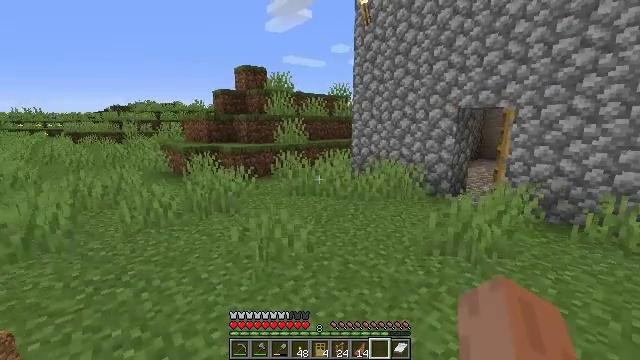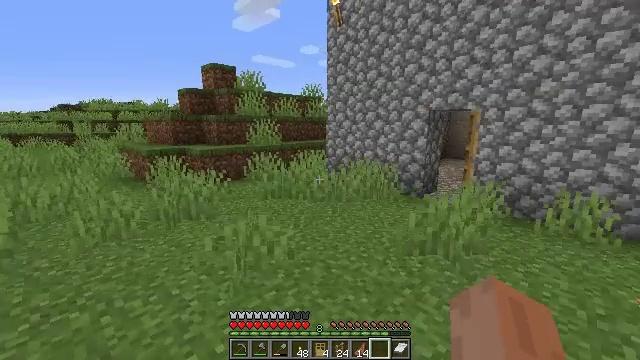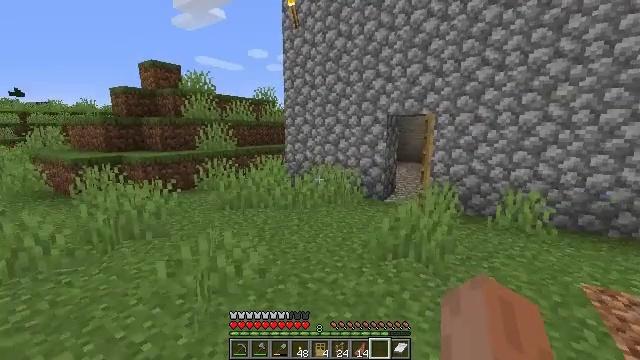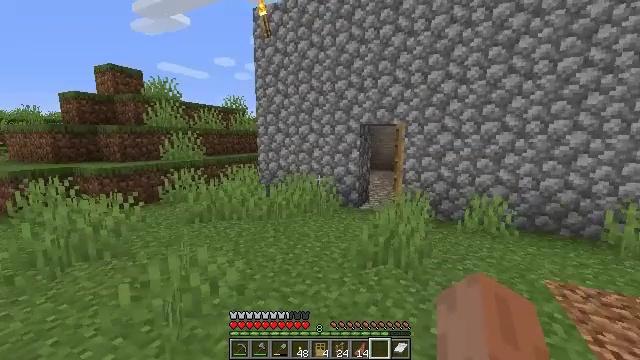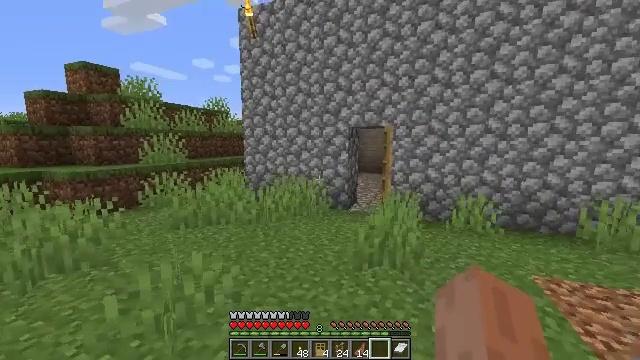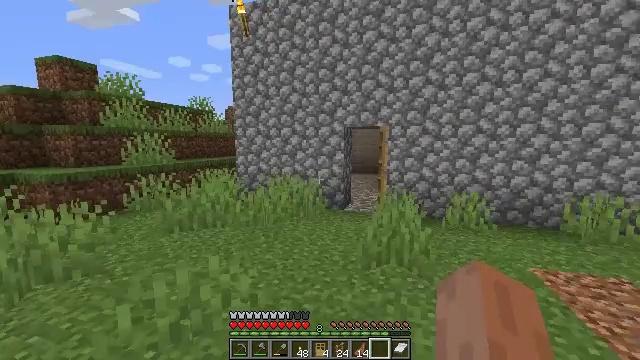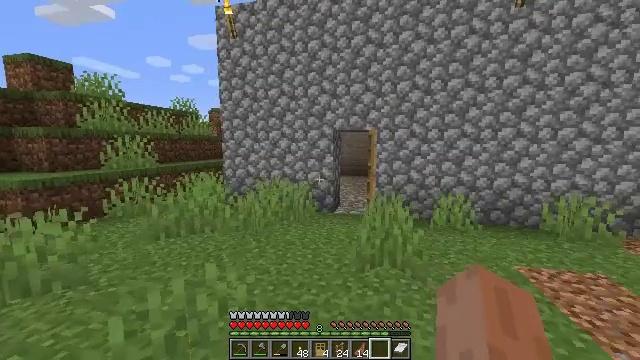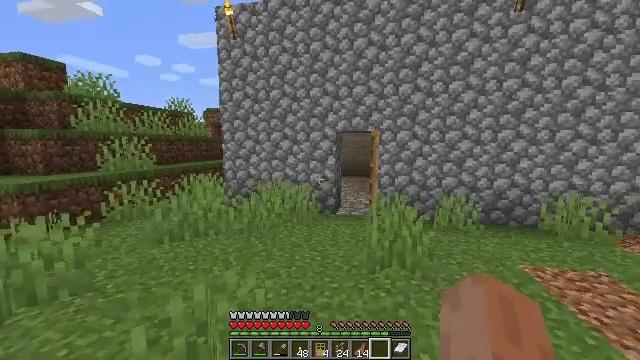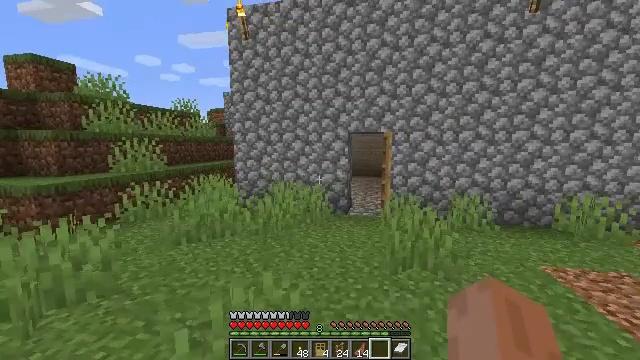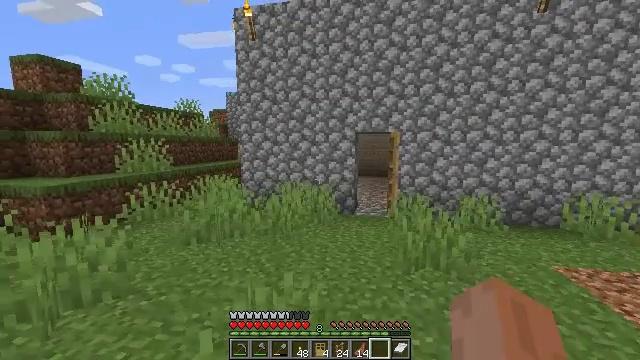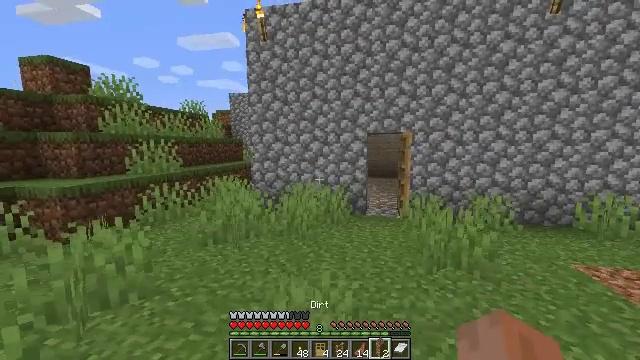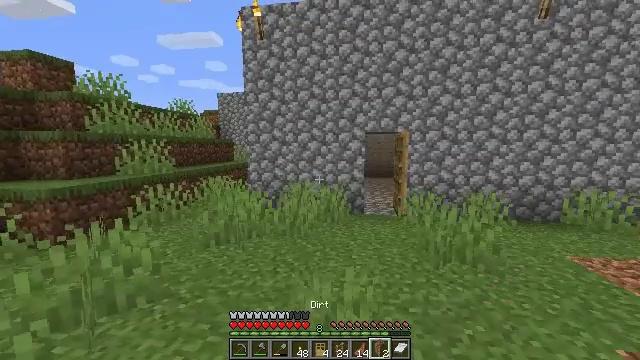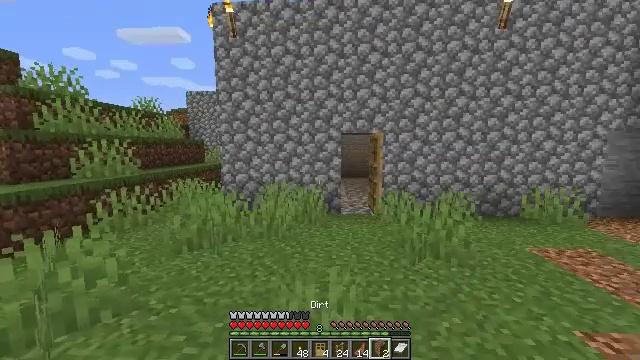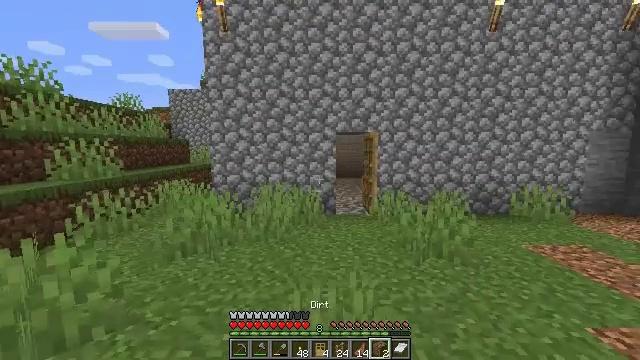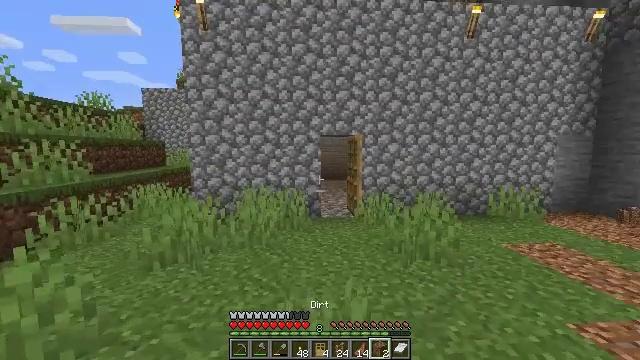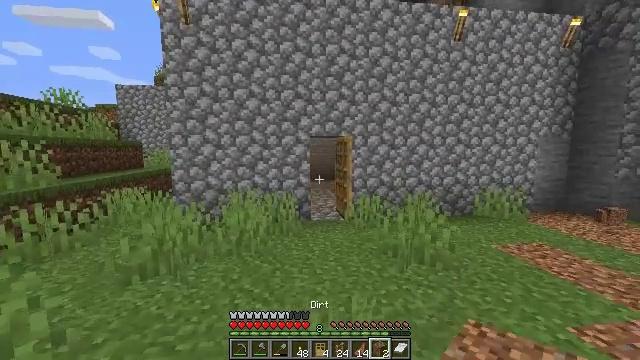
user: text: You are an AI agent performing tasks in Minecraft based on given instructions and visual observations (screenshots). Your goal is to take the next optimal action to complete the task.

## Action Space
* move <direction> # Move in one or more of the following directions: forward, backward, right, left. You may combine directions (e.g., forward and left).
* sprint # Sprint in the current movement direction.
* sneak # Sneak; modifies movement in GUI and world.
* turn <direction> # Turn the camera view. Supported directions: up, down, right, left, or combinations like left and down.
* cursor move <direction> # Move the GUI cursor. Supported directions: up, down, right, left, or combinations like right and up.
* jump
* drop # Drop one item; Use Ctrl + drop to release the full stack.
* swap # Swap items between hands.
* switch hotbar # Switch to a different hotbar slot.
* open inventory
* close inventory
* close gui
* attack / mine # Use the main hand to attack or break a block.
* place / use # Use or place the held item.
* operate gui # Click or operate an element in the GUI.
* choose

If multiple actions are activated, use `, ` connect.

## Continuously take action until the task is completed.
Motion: motion action
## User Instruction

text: Break the cobblestone to create a path.
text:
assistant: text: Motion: move forward and move left, turn right
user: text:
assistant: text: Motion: move forward and move left, turn right
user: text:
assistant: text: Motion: move left, turn right and up
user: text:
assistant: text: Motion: move left, turn right
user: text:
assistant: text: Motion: move left, turn right
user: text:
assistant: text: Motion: move left, turn right
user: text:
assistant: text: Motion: move left, turn right
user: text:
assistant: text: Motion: move left
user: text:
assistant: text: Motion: move left
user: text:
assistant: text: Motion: move left
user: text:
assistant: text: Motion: move left, turn right
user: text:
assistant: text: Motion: move forward and move left, turn right
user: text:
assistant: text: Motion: move forward and move left, turn right
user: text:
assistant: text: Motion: move forward and move left, turn right
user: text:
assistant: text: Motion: move forward, turn right
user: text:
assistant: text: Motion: move forward, turn right
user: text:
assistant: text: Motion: move forward, turn left and up
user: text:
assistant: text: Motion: move forward
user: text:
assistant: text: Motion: move forward
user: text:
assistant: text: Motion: move forward and move left, turn left
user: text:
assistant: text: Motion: move left, turn left
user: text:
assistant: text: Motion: move left, turn left and up
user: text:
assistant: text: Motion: move left, turn up
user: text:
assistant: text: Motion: move left, turn right and up
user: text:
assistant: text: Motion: move left, turn right and up
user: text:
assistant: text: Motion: move left, turn right and up
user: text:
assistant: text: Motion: move left, turn right
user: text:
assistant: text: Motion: move left, turn right
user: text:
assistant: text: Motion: move left, turn right
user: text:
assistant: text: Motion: move left, turn right